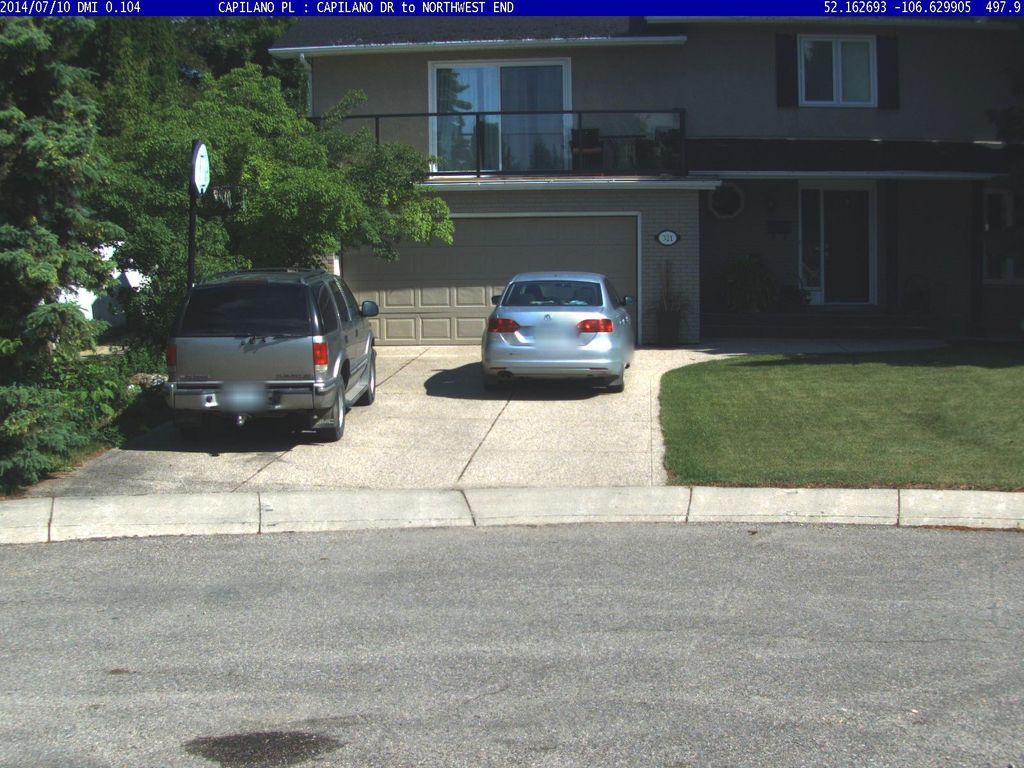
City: saskatoon